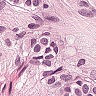
Metastatic tissue present: yes